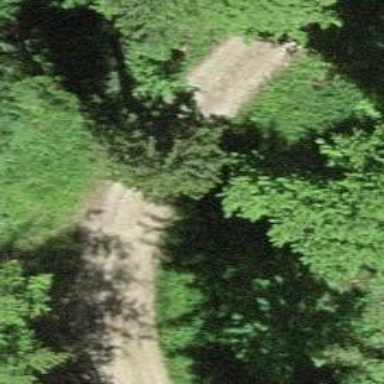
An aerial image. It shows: Gravel track road.